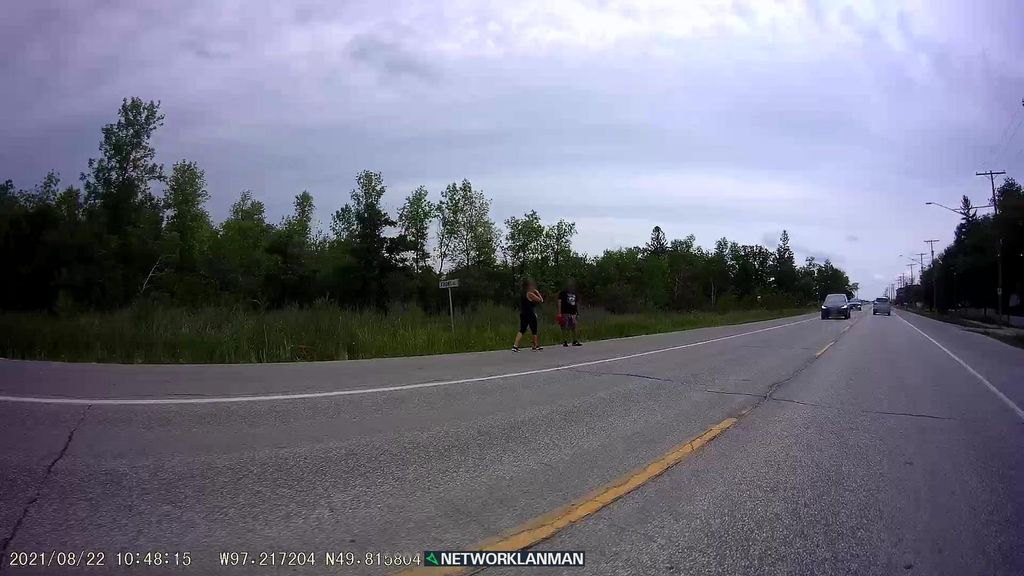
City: winnipeg